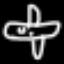
Label: airplane